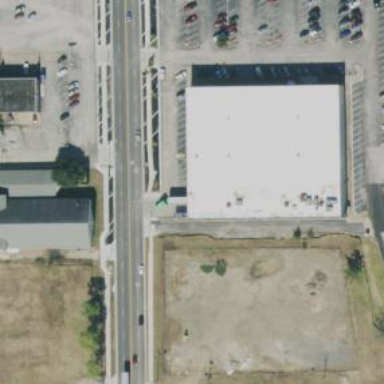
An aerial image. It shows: Retail building.